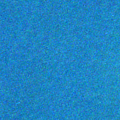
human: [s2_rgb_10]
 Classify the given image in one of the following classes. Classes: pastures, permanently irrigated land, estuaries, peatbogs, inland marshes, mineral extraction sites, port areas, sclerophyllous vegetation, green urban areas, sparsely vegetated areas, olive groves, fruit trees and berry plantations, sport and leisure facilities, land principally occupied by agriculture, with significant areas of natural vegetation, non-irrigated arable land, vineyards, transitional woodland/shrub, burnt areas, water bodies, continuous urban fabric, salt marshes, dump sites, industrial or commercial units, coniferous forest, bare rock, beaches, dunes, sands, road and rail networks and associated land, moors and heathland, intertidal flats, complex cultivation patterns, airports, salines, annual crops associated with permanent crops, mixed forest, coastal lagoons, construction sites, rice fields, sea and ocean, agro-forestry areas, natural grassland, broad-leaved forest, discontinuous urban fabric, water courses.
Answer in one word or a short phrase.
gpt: sea and ocean